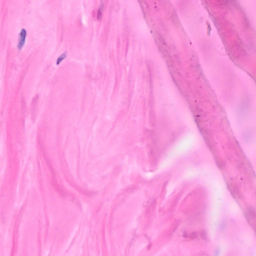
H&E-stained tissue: Breast